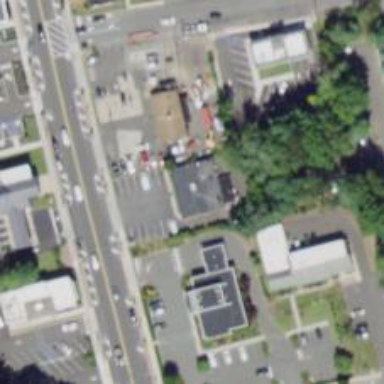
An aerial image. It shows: Convenience shop.